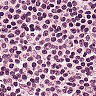
Metastatic tissue present: no